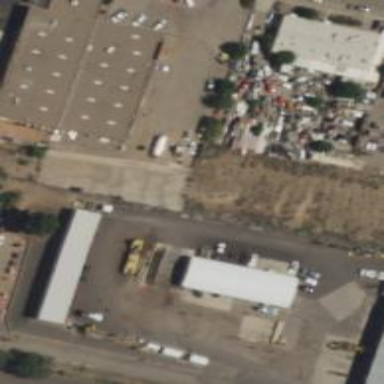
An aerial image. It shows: Scrap yard located in industrial area.